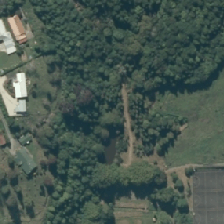
Land cover: urban_parkland